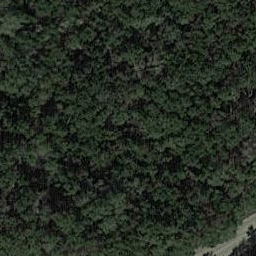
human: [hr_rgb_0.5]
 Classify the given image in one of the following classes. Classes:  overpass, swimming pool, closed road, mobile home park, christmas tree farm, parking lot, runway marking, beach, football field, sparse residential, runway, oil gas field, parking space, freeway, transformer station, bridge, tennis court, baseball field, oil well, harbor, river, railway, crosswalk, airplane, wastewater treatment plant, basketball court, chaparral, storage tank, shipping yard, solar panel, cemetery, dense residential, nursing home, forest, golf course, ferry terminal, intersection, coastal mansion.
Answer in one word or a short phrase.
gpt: forest